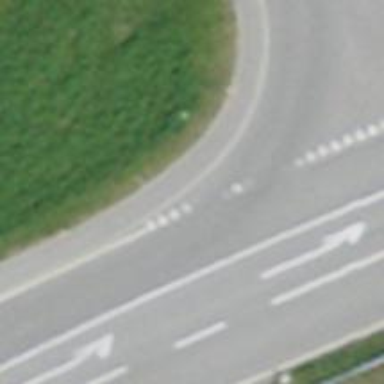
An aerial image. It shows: Asphalt sidewalk.